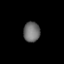
Tissue: lung
Cell type: Endothelial cells
Senescence score: 0.5762
Nuclear area (px): 324
Mean DAPI intensity: 111.651